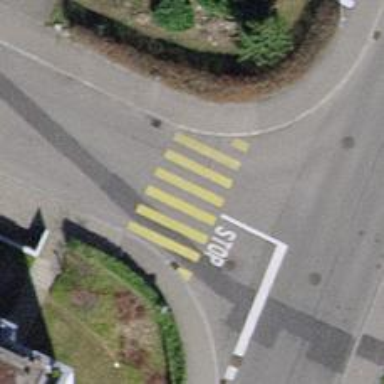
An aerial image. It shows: Uncontrolled zebra crossing on the road.